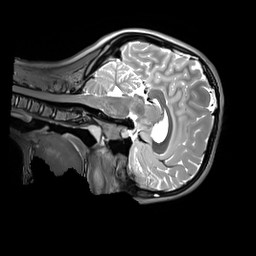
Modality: T2w
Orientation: sagittal
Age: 11
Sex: female
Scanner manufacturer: siemens
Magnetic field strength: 3 T
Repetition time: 3.2 s
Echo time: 0.408 s